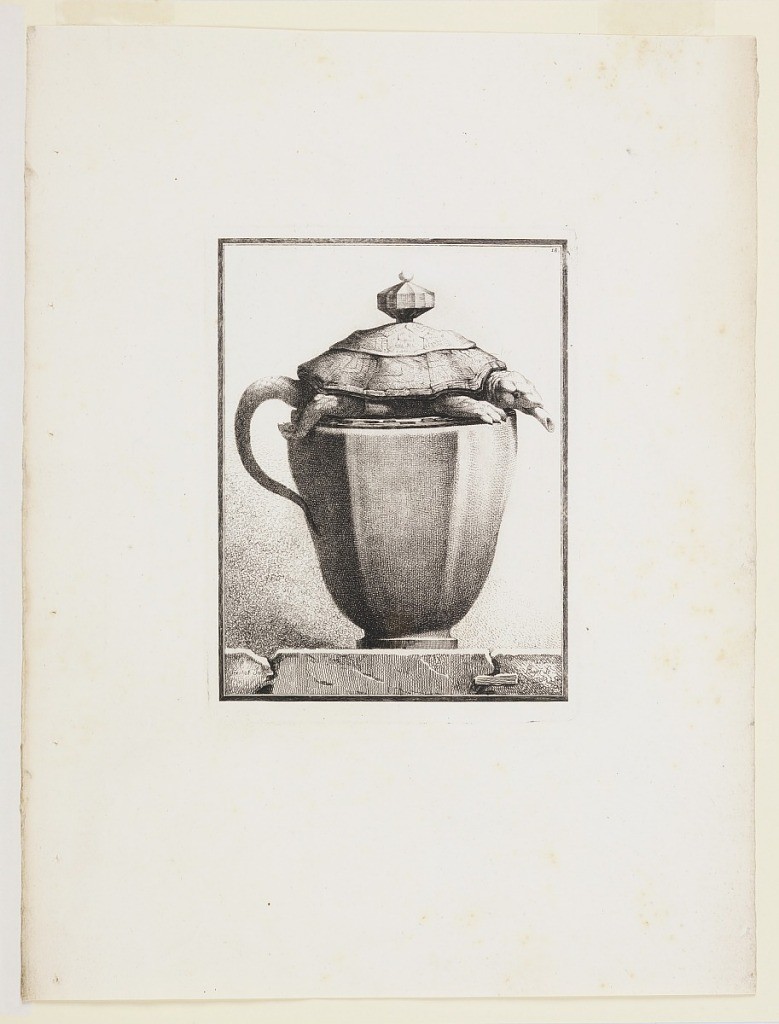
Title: Vase, plate 18 of "Suite de Vases"
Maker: Benigno Bossi, Italian, 1727 – 1792
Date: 1764
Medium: Etching on laid paper
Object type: Print
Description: An unadorned hexagonal vase is covered by a turtle which forms the lid, handle, and spout.  Its tail curves down forming the handle, spout pours from its mouth, and the cover is formed by its shell with legs protruding beneath.